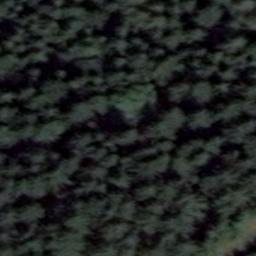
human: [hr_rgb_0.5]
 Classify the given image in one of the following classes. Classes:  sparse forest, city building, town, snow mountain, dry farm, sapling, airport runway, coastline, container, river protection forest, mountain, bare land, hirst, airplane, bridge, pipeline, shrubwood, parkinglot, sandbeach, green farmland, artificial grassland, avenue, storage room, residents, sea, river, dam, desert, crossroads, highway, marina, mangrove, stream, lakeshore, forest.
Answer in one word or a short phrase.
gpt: forest